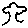
Label: tree